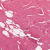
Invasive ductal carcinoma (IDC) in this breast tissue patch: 0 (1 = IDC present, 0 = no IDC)